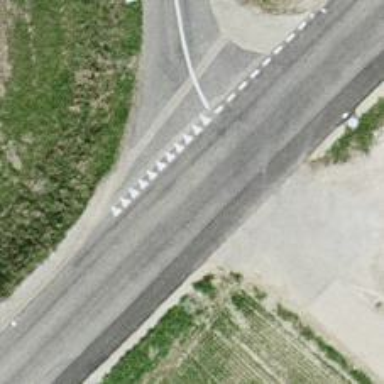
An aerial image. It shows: Well-maintained track road of grade 1.